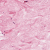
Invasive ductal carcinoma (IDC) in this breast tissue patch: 0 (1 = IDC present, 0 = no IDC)